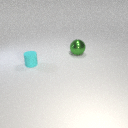
large green metal sphere to the right of small cyan rubber cylinder